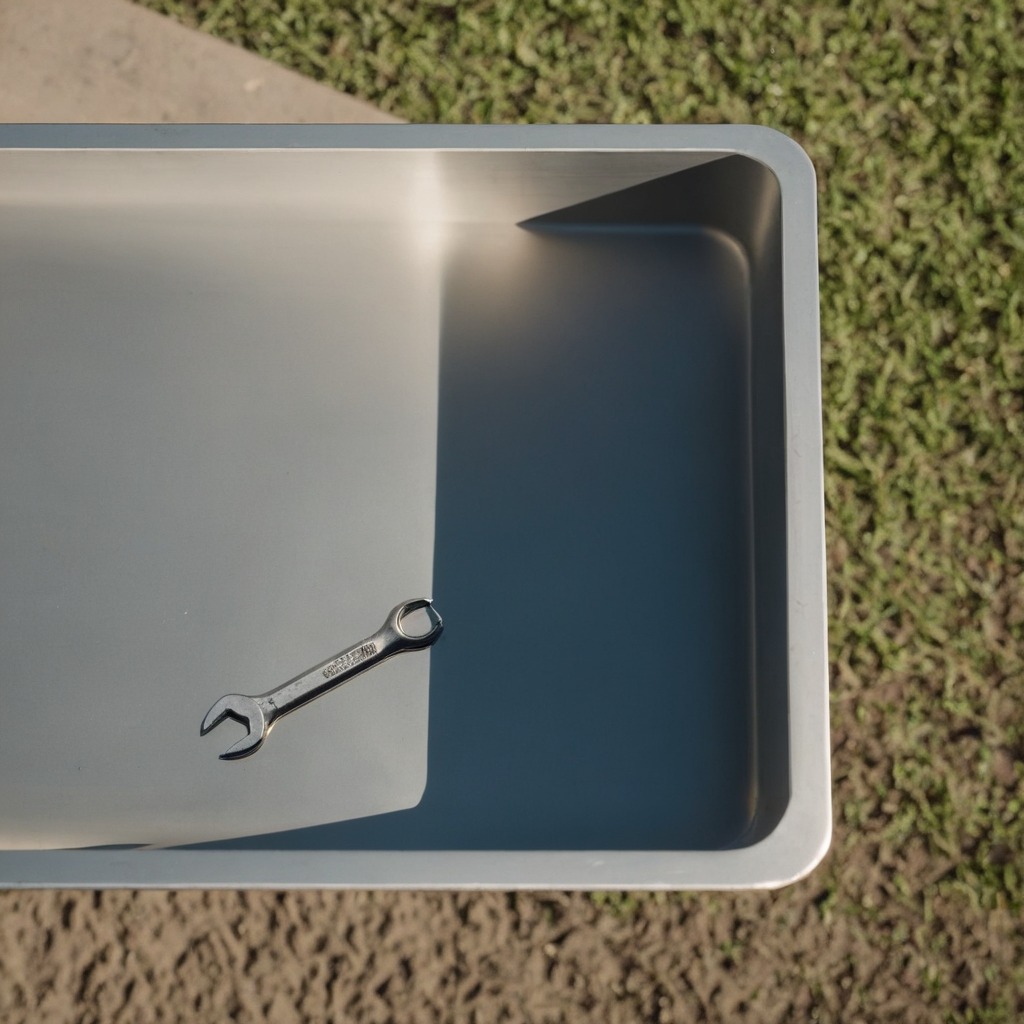
A wrench is lying on a textured surface in a temporary outdoor tool station.